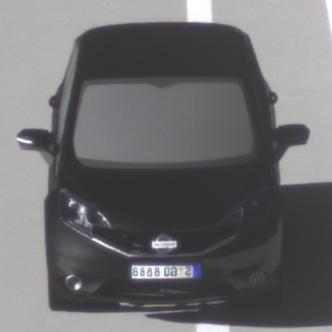
Make: Nissan
Model: Note 1.2
Detailed model: Note (E12) (10/13 - 12/16)
Model produced from: 2013/10
Model produced until: 2015/09
Doors: 5
Color: black
Road condition: dry road
Daytime: sunrise or sunset
Contrast: medium contrast